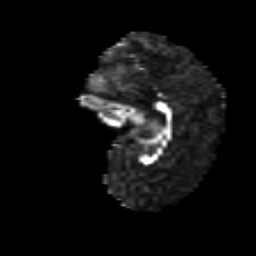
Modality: FA
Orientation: sagittal
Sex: male
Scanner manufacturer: siemens
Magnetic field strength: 3 T
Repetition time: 5 s
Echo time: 0.071 s